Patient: sex M, age 63
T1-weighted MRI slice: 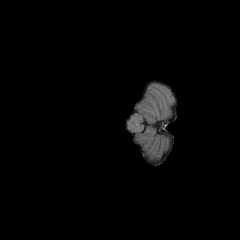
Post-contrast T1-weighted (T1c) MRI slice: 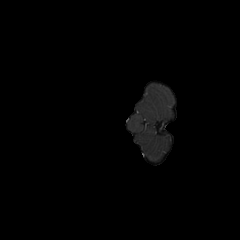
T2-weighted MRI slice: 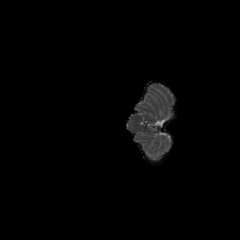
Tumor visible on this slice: no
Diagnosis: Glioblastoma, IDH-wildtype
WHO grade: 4